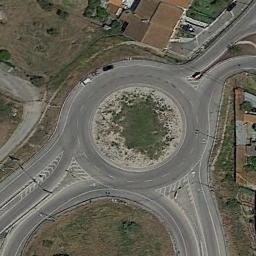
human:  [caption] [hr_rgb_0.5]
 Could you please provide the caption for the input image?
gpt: The roundabout is surrounded by grass .

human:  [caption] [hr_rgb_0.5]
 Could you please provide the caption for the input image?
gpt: There are several moving vehicles on the road at the roundabout, With some trees and a large area of ​​wasteland around the roundabout .

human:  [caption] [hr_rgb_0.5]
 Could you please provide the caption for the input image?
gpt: The roundabout connects three roads and some houses are next to the roundabout .

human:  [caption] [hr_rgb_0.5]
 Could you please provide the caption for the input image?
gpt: The roundabout is on the bare land next to buildings and trees .

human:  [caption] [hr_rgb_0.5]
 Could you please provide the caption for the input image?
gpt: There are some buildings and bare land beside the roundabout .